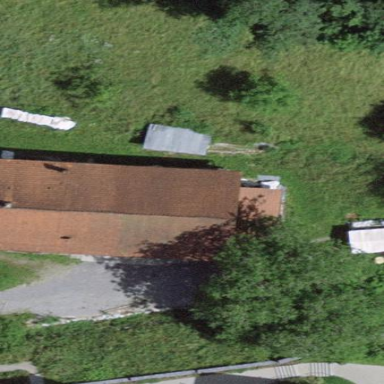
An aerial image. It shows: Farm building with gabled roof.